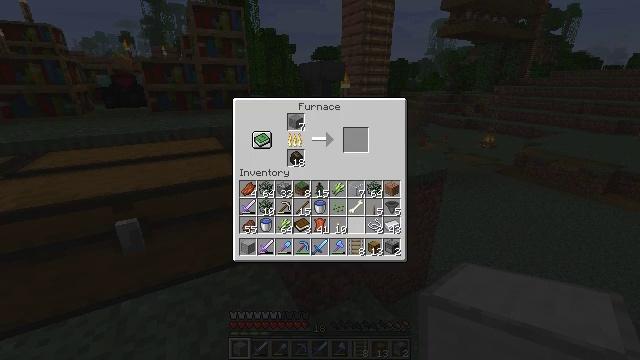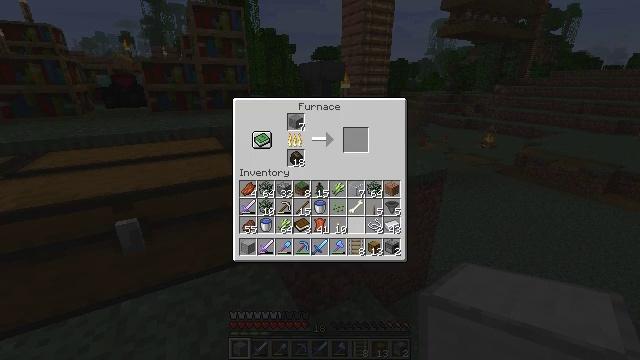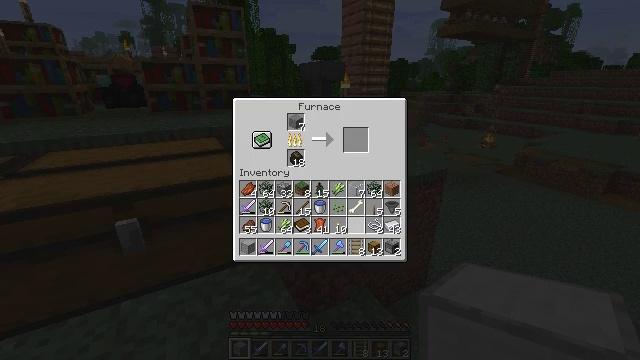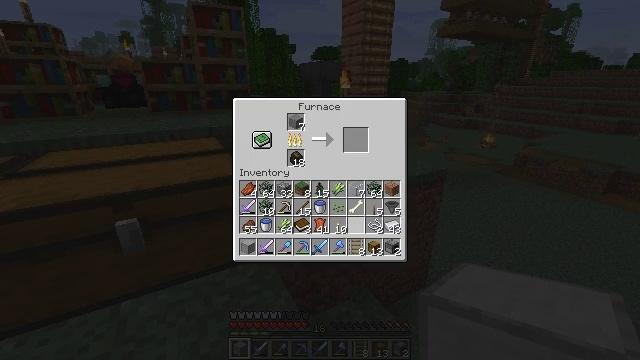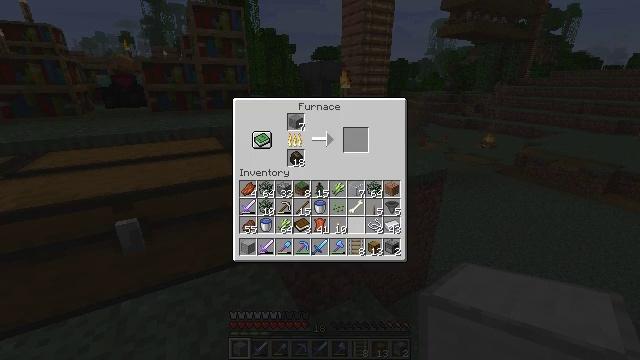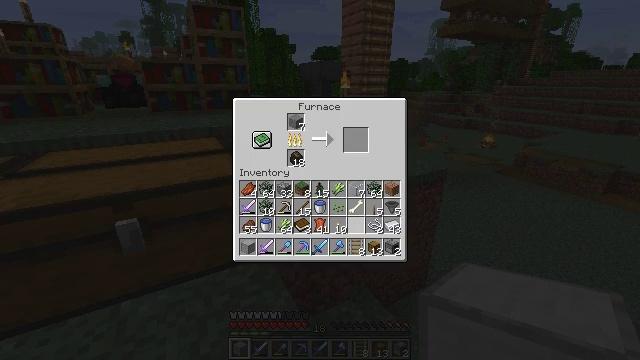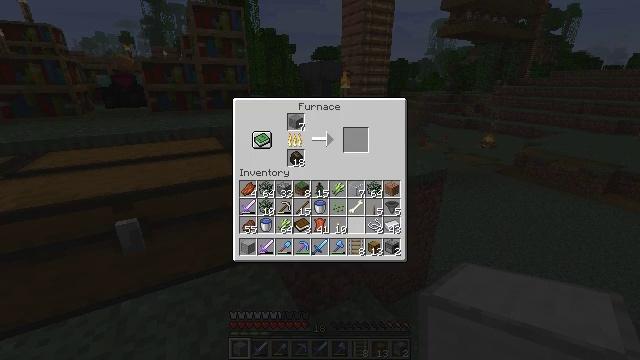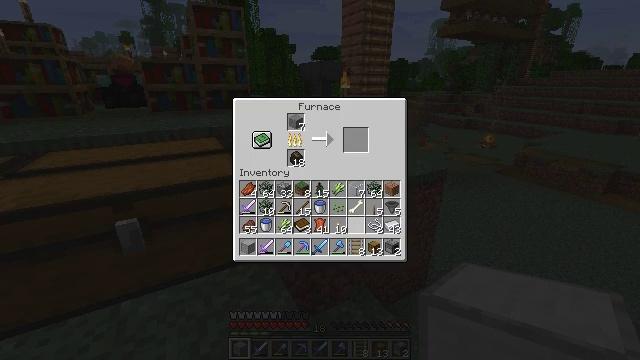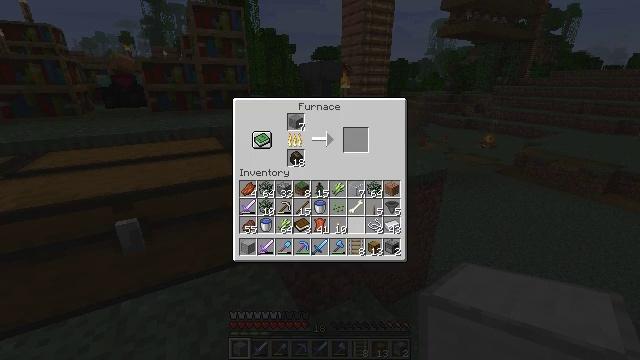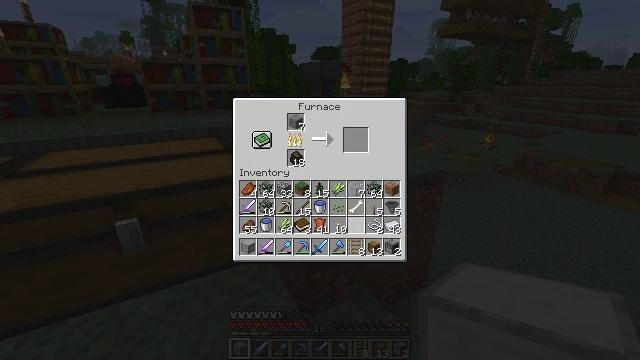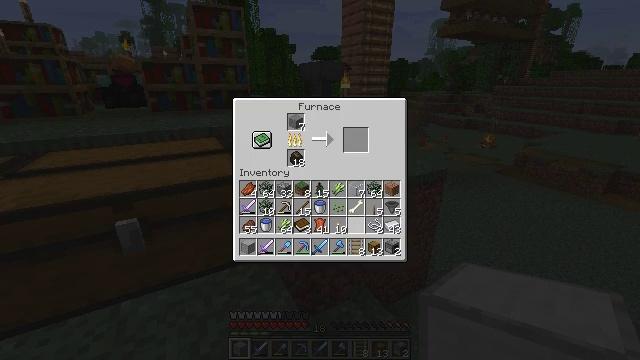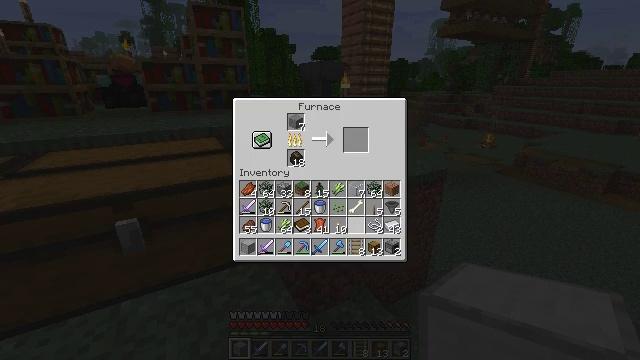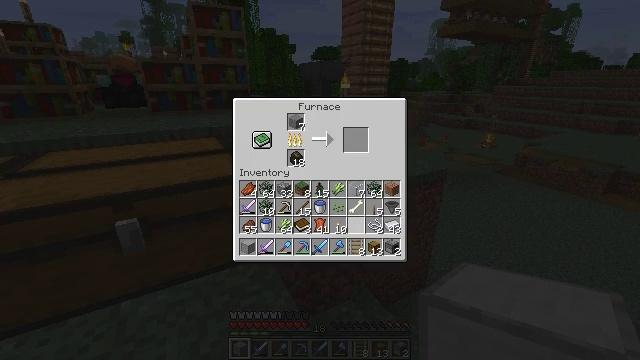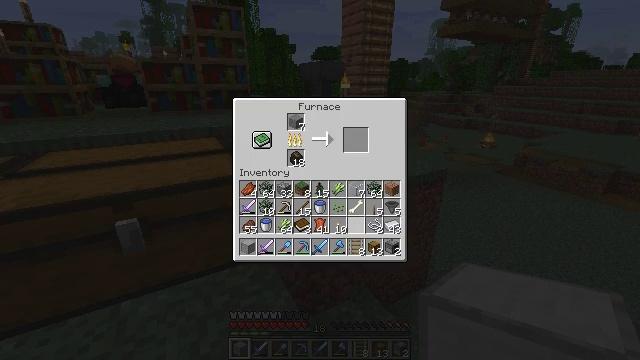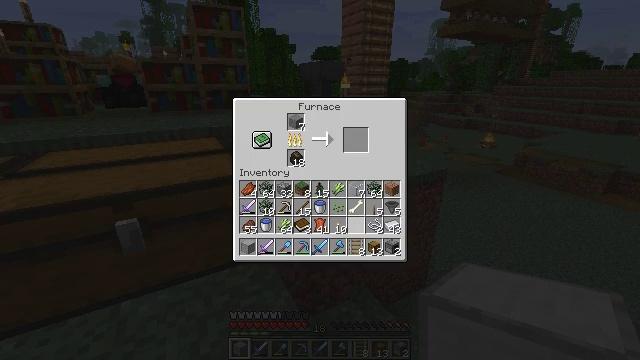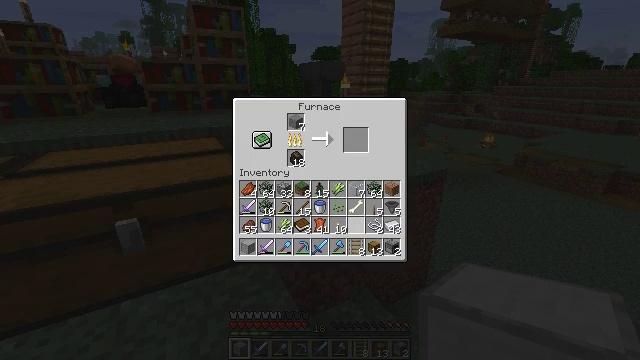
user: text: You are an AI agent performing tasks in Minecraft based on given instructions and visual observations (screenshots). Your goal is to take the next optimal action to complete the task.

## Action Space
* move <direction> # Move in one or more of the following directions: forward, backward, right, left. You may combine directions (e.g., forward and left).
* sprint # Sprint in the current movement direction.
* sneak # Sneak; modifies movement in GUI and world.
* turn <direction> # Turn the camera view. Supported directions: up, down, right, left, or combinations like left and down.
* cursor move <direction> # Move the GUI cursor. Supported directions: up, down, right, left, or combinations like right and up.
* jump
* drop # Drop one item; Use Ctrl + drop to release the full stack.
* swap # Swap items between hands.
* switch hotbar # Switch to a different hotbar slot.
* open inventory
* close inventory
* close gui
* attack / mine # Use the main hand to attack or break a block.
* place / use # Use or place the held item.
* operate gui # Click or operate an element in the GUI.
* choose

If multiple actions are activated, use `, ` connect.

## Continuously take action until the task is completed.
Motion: motion action
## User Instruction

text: Craft a smooth stone.
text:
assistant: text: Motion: no_op
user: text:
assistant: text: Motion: no_op
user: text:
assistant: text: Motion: no_op
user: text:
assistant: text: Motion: no_op
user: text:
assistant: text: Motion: no_op
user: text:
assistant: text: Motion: no_op
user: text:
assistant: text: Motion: no_op
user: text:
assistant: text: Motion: no_op
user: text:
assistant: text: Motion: no_op
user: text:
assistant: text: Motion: no_op
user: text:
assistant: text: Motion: no_op
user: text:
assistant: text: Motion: no_op
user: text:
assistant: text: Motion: no_op
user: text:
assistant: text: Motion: no_op
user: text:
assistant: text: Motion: no_op
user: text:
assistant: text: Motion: no_op
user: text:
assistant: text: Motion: no_op
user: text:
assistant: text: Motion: no_op
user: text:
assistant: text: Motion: no_op
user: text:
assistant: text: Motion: no_op
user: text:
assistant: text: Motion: no_op
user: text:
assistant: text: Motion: no_op
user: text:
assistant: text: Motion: no_op
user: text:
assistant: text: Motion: no_op
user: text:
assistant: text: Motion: no_op
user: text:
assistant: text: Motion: no_op
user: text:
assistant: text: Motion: no_op
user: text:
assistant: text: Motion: no_op
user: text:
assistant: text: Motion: no_op
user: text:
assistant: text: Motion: no_op